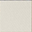
Piece: xx